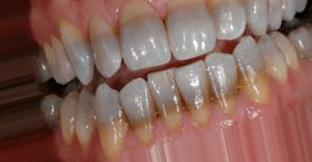
Condition: Tooth Discoloration